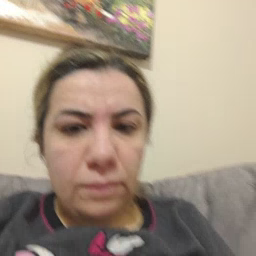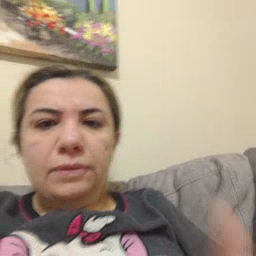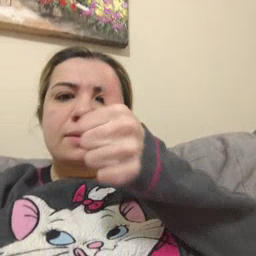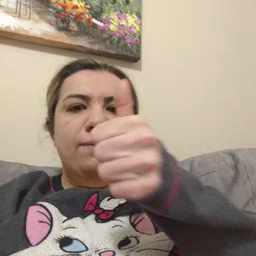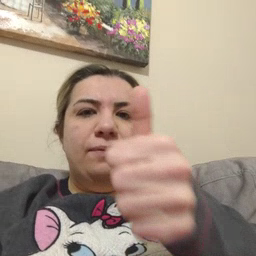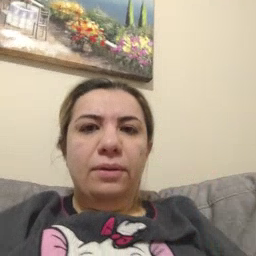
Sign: yourself